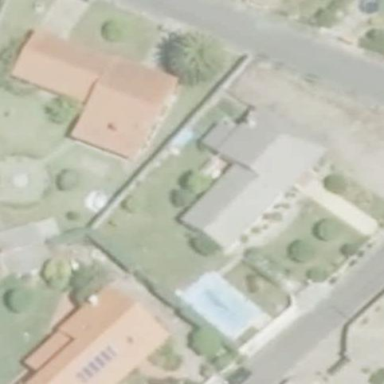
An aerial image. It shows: Simple house.